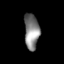
Tissue: skin
Cell type: Epithelial cells
Senescence score: 0.2455
Nuclear area (px): 514
Mean DAPI intensity: 133.975